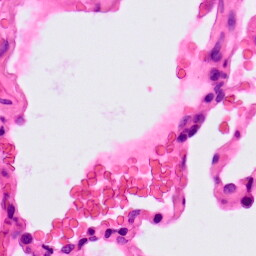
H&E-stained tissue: Lung